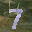
Label: 7